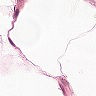
Metastatic tissue present: no